Field crop: maize
Growth stage: 2
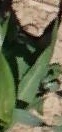
Species: maize